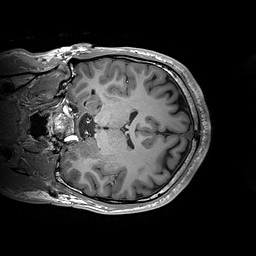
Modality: T1w
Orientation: coronal
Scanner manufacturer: siemens
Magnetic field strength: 3 T
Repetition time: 2.2 s
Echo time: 0.00244 s